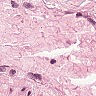
Metastatic tissue present: no